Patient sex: M
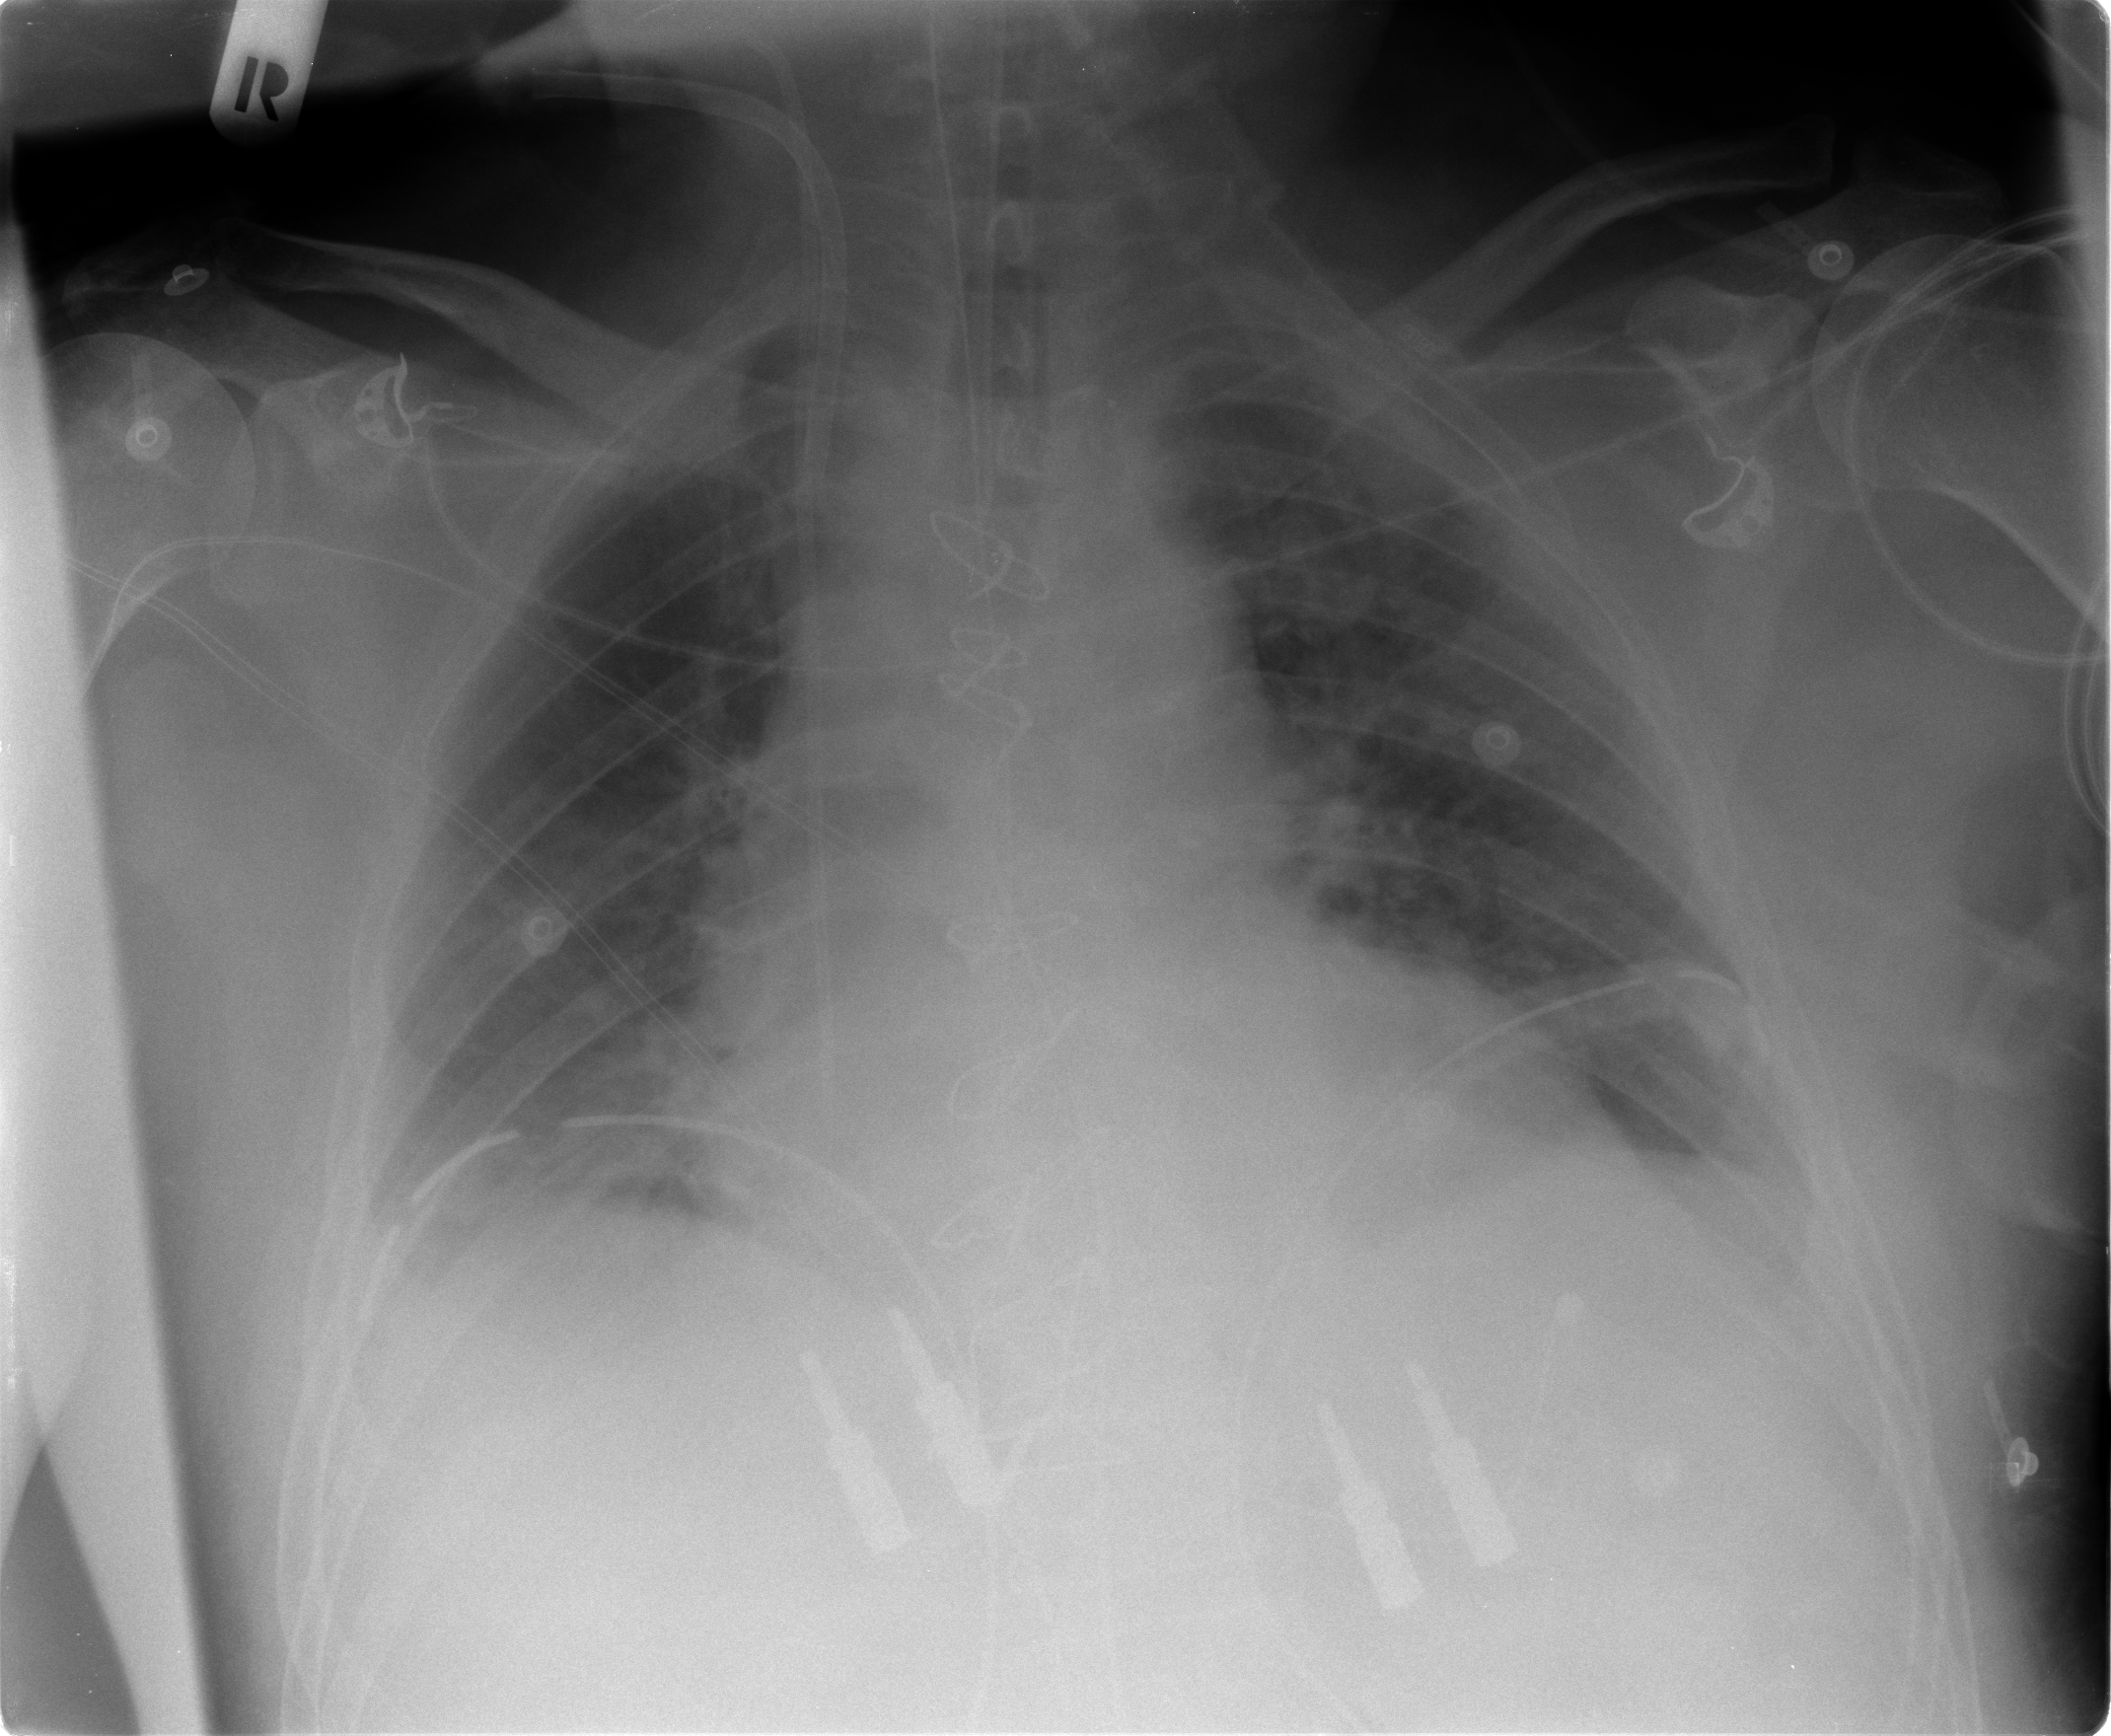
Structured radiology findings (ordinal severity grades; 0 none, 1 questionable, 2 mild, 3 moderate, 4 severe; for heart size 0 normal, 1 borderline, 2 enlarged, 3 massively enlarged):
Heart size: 1
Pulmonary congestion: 2
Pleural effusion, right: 2
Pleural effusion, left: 1
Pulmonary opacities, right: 2
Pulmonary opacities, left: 2
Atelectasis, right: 2
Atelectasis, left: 2